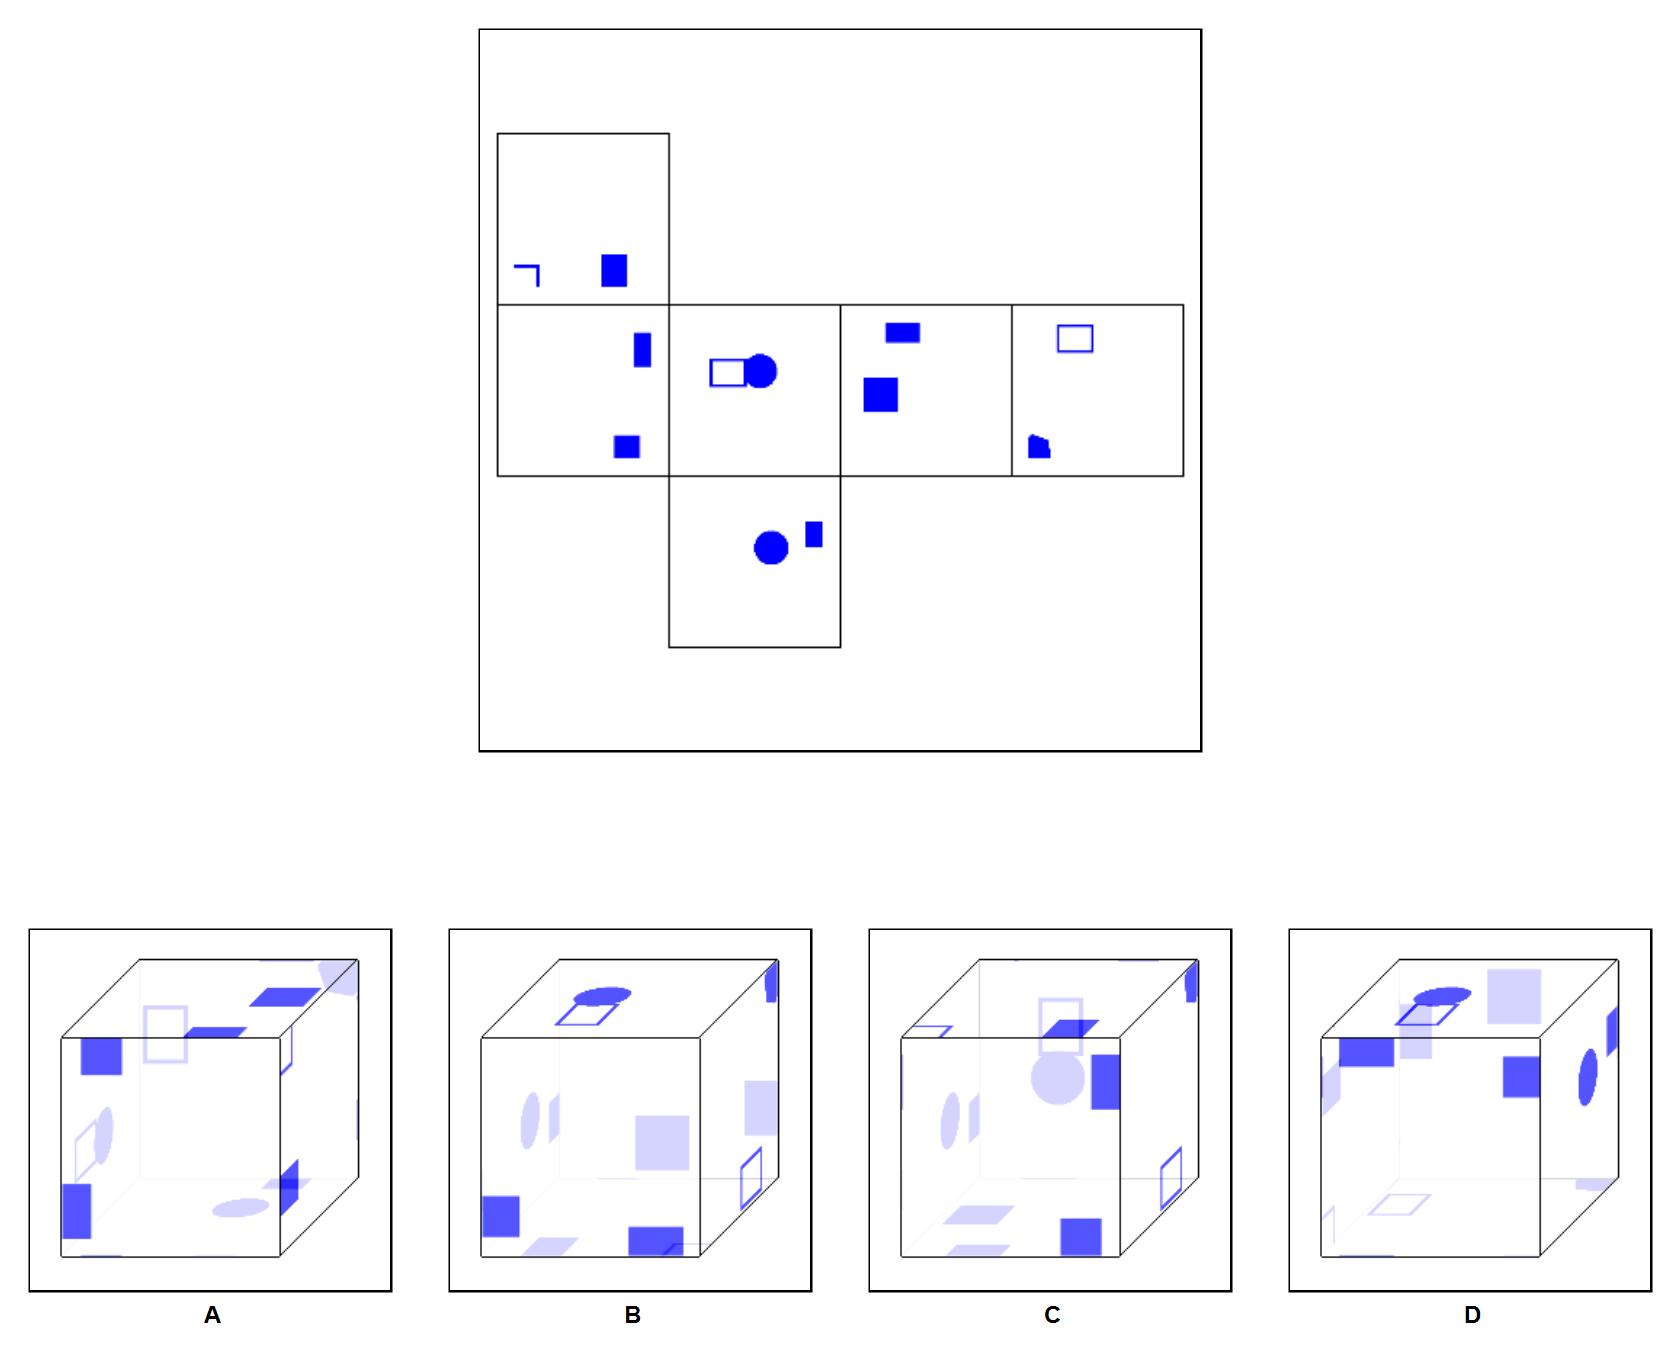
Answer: D